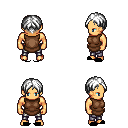
a pixel art fantasy rpg character, male body template, human, tanned skin, brown tunic, metal pants, white parted hairstyle, black slippers, four views (front, back, left, right), 2x2 character sprite sheet, small pixel art, hard edges, no anti-aliasing